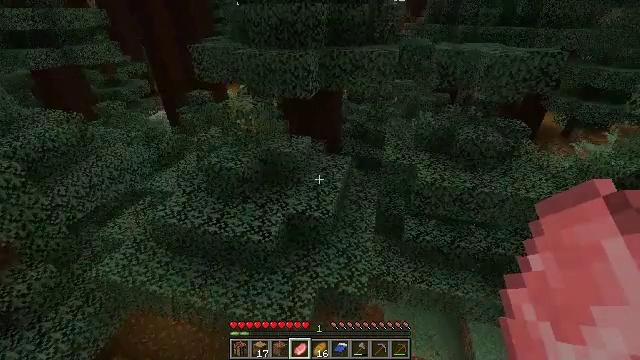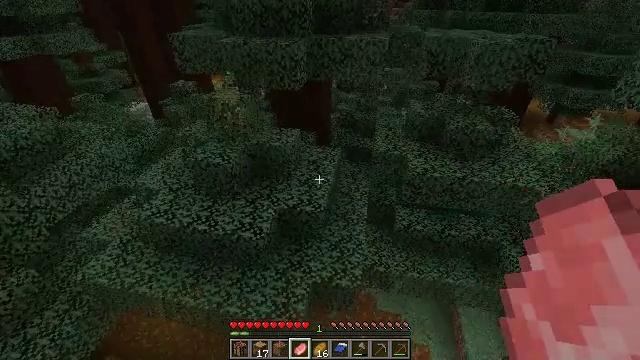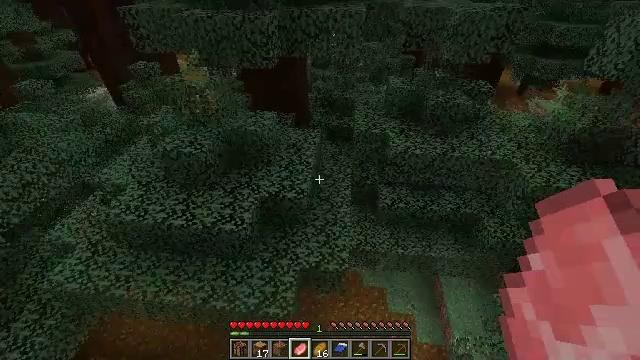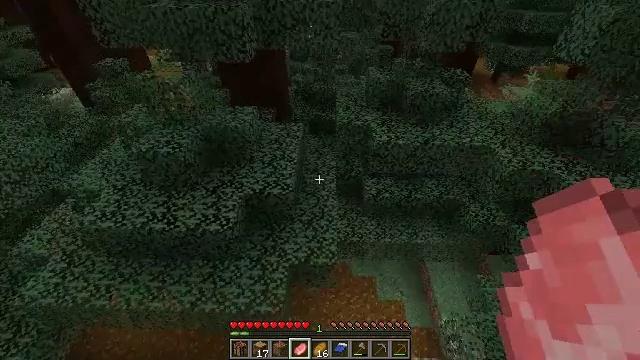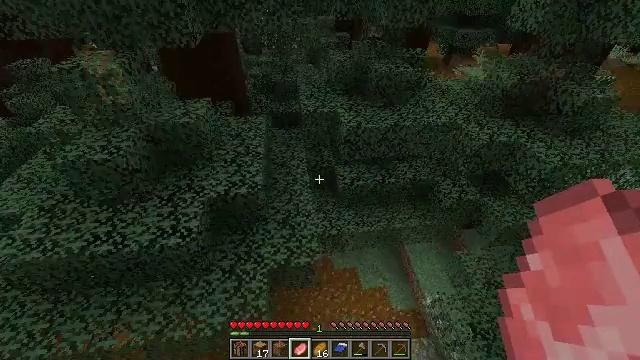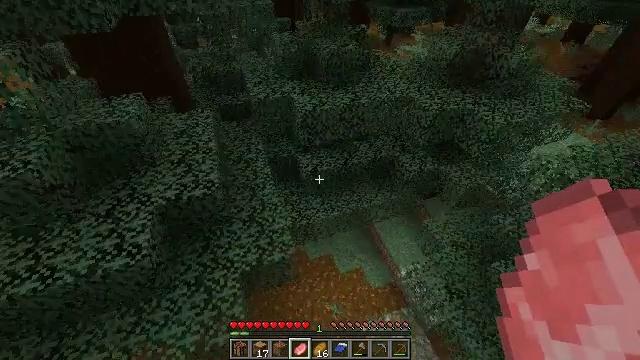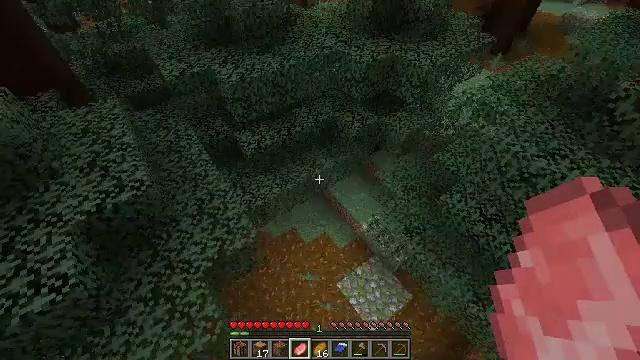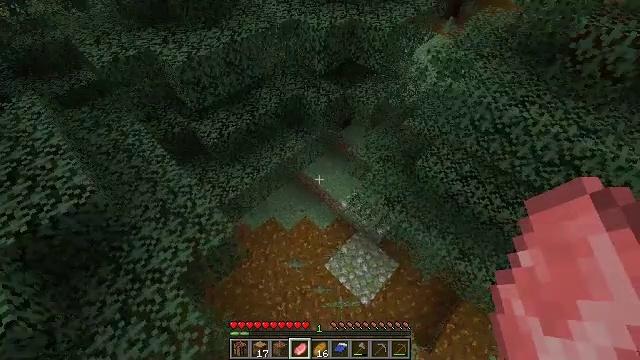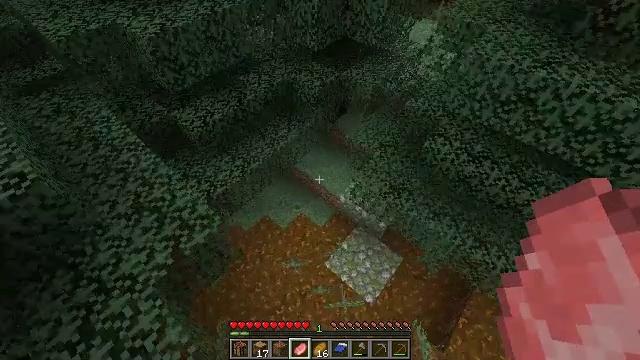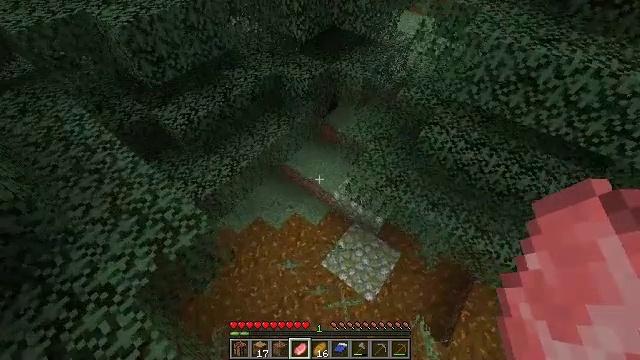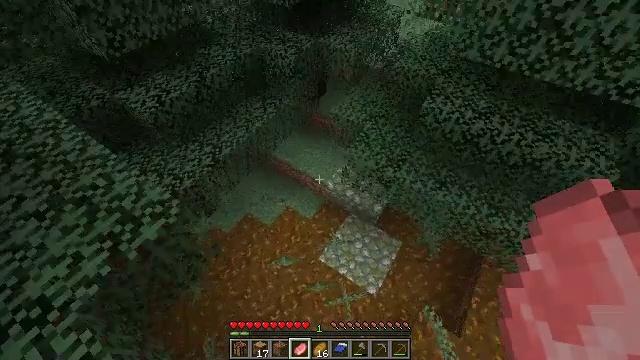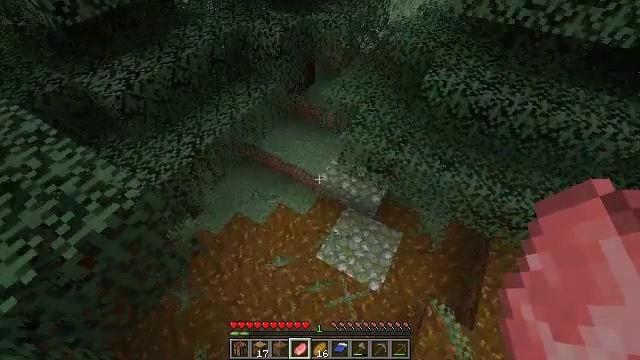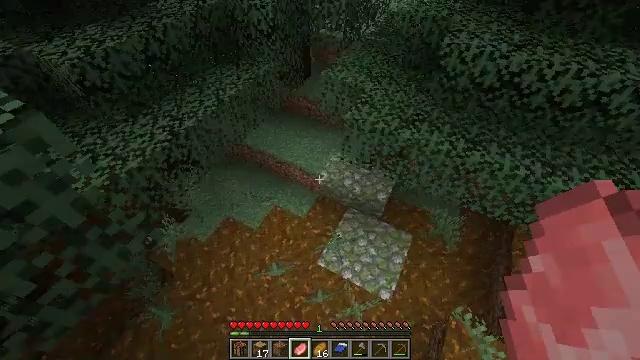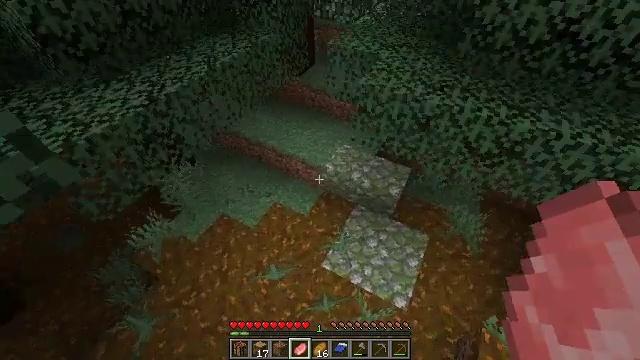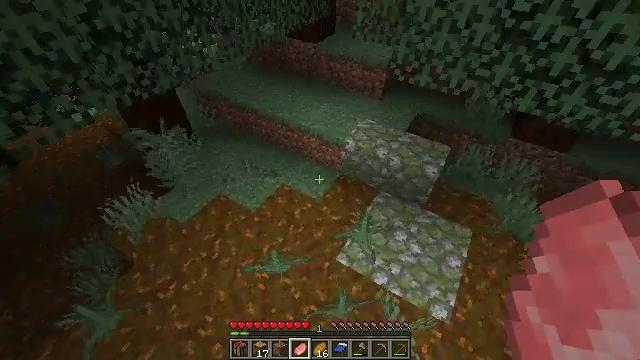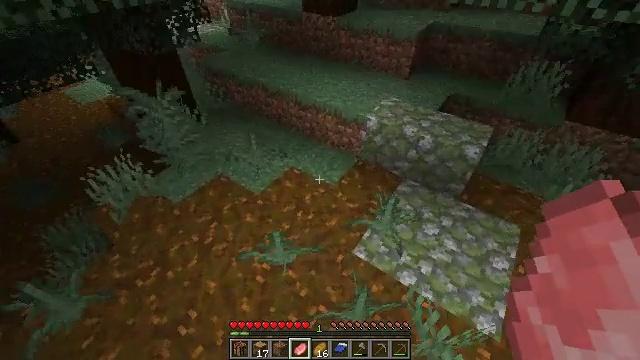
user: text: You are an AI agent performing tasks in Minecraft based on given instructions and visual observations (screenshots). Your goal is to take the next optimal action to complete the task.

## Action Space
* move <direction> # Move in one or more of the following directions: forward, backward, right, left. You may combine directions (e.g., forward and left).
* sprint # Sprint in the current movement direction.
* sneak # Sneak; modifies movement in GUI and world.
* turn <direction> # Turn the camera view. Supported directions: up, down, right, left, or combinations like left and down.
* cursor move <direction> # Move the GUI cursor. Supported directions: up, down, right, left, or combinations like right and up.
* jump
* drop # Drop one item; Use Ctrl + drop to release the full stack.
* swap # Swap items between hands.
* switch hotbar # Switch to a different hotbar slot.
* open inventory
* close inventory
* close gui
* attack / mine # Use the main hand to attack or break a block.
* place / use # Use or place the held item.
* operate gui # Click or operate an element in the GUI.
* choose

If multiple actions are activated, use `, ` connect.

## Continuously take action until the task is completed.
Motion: motion action
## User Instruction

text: Mine the mossy cobblestone underground.
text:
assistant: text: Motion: move forward, turn right and down, jump
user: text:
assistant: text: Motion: move forward, turn right and down, jump
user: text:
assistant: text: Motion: move forward, turn right and down, jump
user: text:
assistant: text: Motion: move forward, turn right and down, jump
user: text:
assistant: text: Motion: move forward, turn right and down, jump
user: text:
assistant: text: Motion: move forward, turn right and down
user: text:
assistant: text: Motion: move forward, turn right and down
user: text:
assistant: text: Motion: move forward, turn right
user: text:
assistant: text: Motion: move forward, turn right
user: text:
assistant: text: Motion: move forward, turn right
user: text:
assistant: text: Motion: move forward, turn right
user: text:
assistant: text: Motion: move forward, turn right and up
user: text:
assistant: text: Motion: move forward, turn up
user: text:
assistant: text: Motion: move forward, turn left and up
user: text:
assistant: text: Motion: move forward, turn left and up
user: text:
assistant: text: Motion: move forward, turn left and up
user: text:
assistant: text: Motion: move forward, turn left and up
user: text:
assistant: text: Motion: move forward, turn up
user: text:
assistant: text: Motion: move forward, turn left and up
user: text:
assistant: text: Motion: move forward, turn left and up
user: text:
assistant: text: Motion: move forward, turn left and up
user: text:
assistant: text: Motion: move forward, turn left
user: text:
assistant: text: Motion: move forward, turn left
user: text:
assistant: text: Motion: no_op
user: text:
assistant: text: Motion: no_op
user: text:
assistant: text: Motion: no_op
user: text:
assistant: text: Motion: move forward
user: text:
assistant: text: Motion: move forward
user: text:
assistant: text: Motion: no_op
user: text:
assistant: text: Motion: no_op